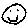
Label: smiley face